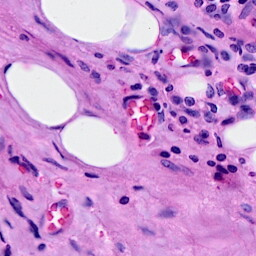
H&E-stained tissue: Breast